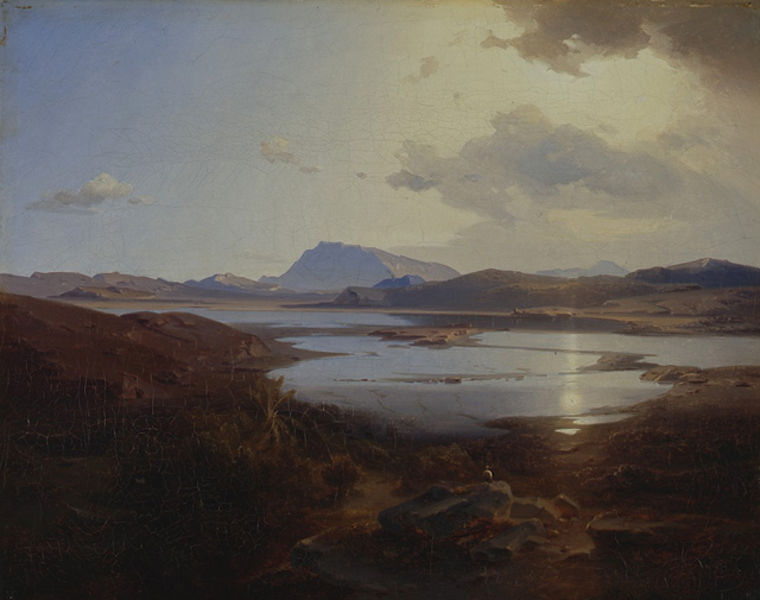
Titel: Der Kopaisee
Künstler: Carl Rottmann
Standort: Karlsruhe
Institution: Staatliche Kunsthalle Karlsruhe
Schlagwörter: baum, berg, blau, dunkel, felsen, gemälde, himmel, mann, meer, schatten, vogel, wasser, weiß, wolken, fluss, gelb, impressionismus, landschaft, ocker, sand, see, ufer, abend, braun, licht, gras, rot, weg, wolke, beige, mensch, stein, steine, öl, dämmerung, ebene, einsamkeit, erde, ferne, gräser, horizont, hügel, morgen, natur, spiegelung, weite, busch, büsche, einsam, flach, gewässer, sonne, insel, realismus, pflanzen, rosa, bewölkt, küste, sommer, strand, naturalismus, russland, berge, fels, gebirge, gipfel, leer, leere, öde, sonnenuntergang, kahl, monochrom, nautr, herbst, winter, romantik, ölgemälde, querformat, turner, glanz, melancholie, stimmung, steppe, frühling, menschenleer, abendstimmung, bucht, glitzern, reflexion, ebbe, lichtstrahl, sonnenstrahl, einöde, glitzer, leinwand, ölmalerei, frieden, landzunge, firnis, moor, karg, reflektion, caspar david friedrich, inseln, gefühl, barok, bleu, dümpel, garbe, ödniss, gelbb, kaka, sl, freidlich, nerg, refelxion, sonnenaufagnag, einödee, sonnnuntergan, romantisierend, hkmmel